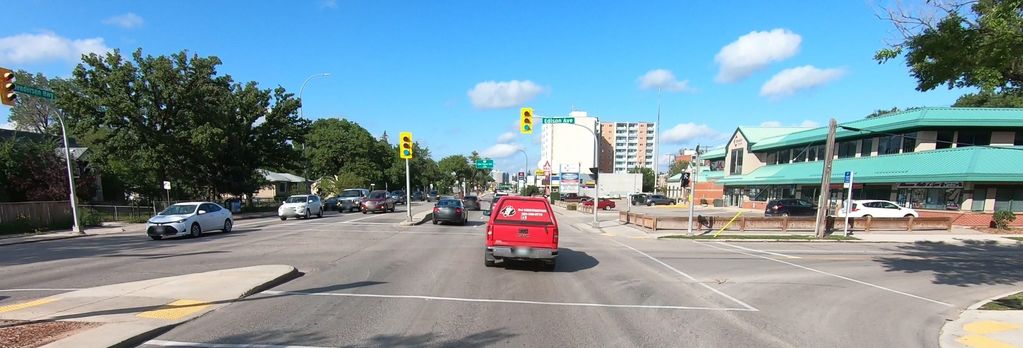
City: winnipeg